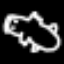
Label: frog